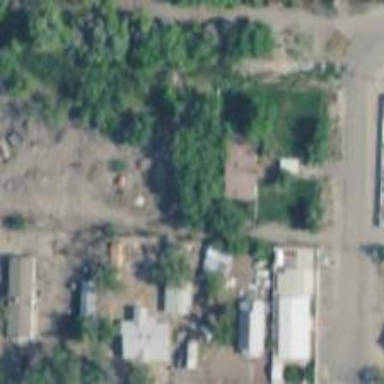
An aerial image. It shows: Alley classified as service road.